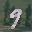
Label: 9